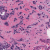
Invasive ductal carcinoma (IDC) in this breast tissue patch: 1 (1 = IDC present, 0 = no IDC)